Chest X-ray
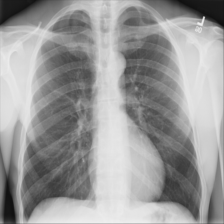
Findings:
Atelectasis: negative
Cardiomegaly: negative
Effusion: negative
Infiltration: negative
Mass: negative
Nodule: negative
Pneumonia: negative
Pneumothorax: negative
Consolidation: negative
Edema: negative
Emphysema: negative
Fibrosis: negative
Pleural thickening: negative
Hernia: negative